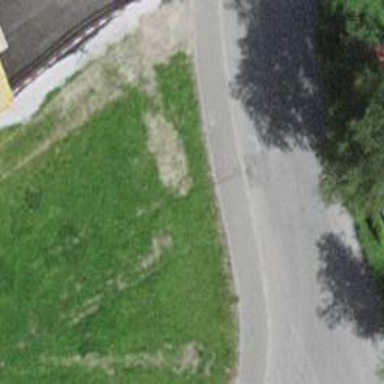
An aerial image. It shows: Asphalt sidewalk.